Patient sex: M
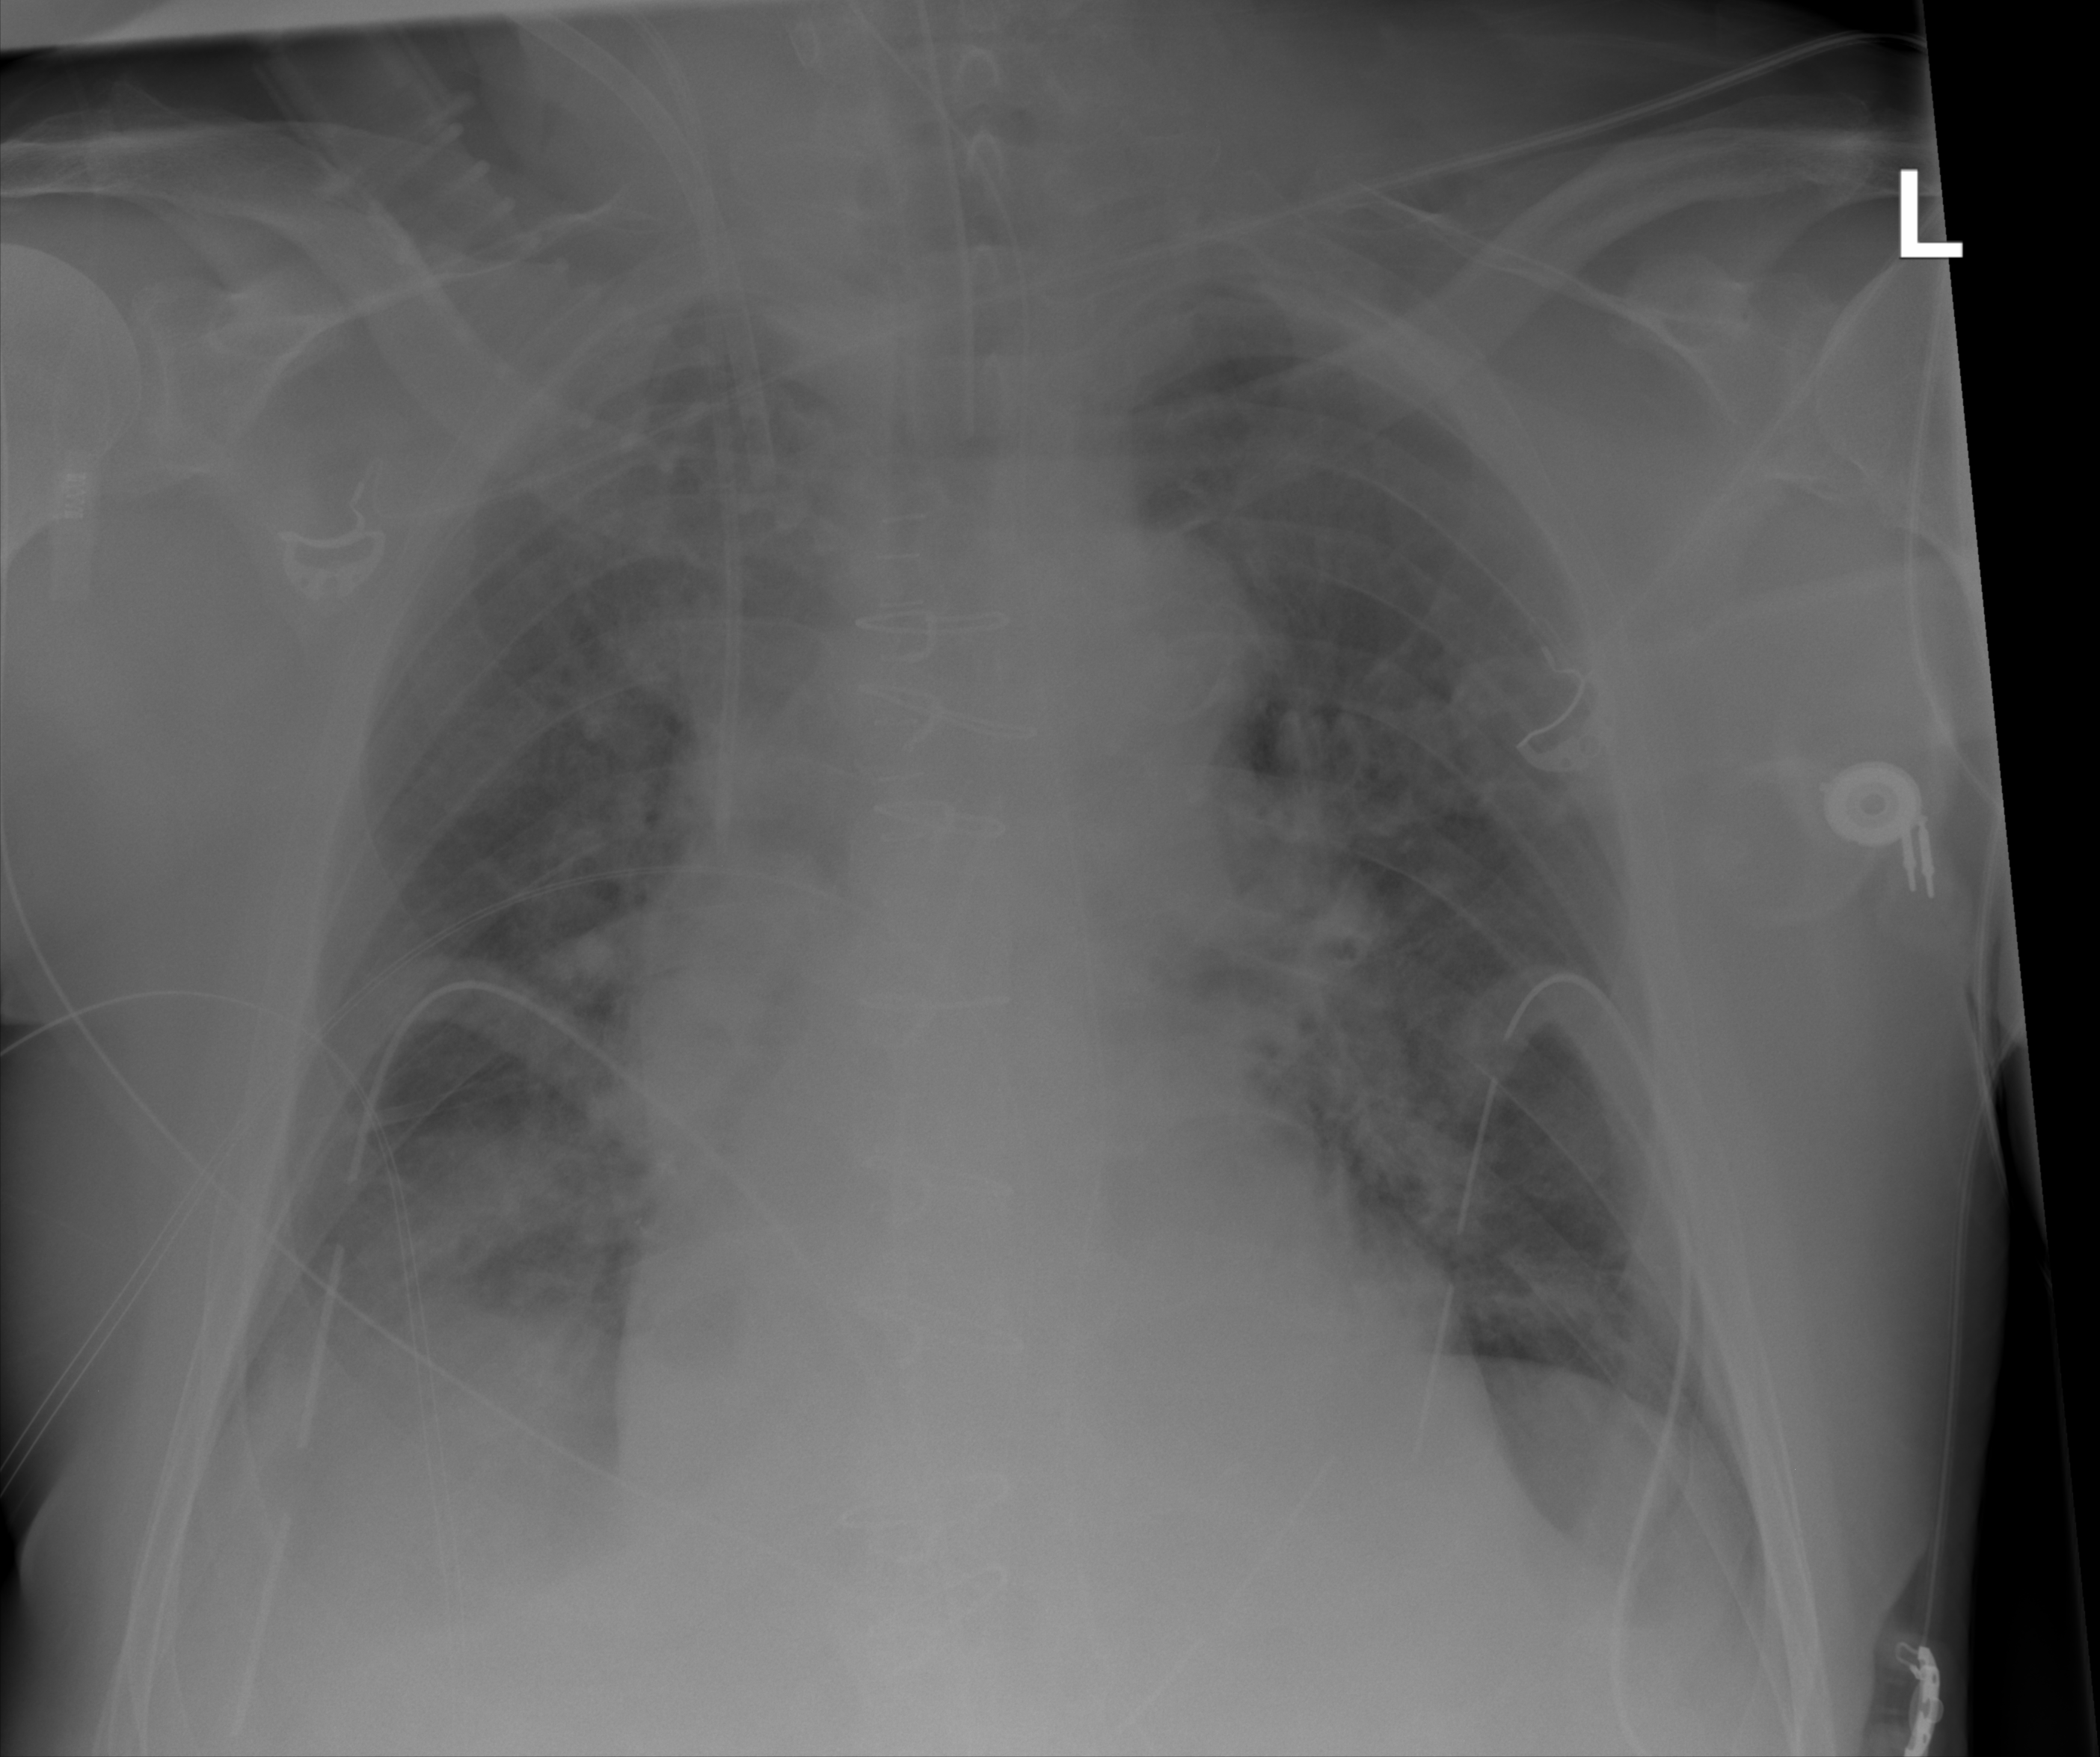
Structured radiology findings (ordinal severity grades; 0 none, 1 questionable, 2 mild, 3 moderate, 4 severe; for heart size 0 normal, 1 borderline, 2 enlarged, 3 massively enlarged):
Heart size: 1
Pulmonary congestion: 3
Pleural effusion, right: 2
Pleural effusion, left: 0
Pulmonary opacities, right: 0
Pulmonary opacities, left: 0
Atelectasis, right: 0
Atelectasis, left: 0